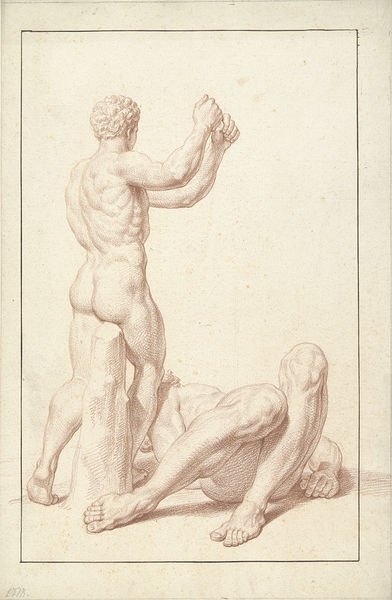
Titel: Beeld van een jongen met opgeheven armen, op de rug gezien, bij een liggende man met baard
Künstler: Louis Fabritius Dubourg
Standort: Amsterdam
Institution: Rijksmuseum
Schlagwörter: akt, fuß, kampf, mann, nackt, bewegung, holz, männer, rücken, zeichnung, arm, arme, bibel, mord, rahmen, stein, tod, tot, bild, hände, stamm, boden, haare, locken, beine, bein, füße, gesäß, liegen, studie, sepia, kraft, muskeln, liegend, oberschenkel, wade, zehen, radierung, schwarzweiß, faust, fäuste, sieg, muskel, stark, macht, erschlagen, stärke, rötel, kain, totschlag, abel, entwuf, todschlag, ko